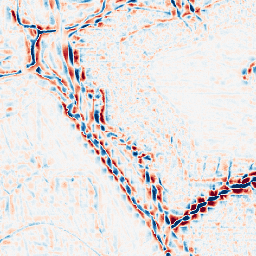
Category: wavelet
Decomposition family: wavelet_biorthogonal
Decomposition parameters: wavelet: bior2.4
level: 3
Upsampling method: edge_directed
Upsampling parameters: scale: 4
Upsampling scale: 4